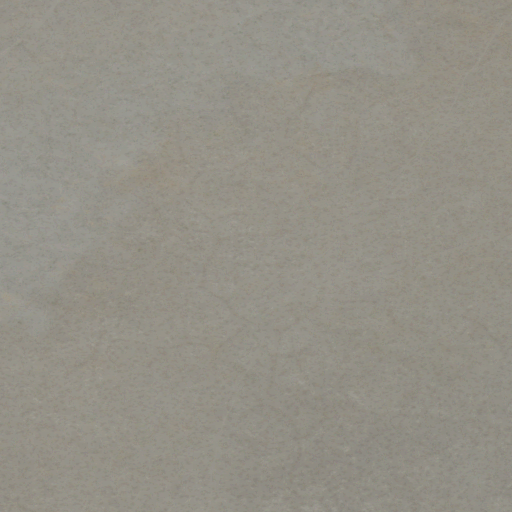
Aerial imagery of plain(s) in Oregon named Piute Lake Bed containing shrub and grassland